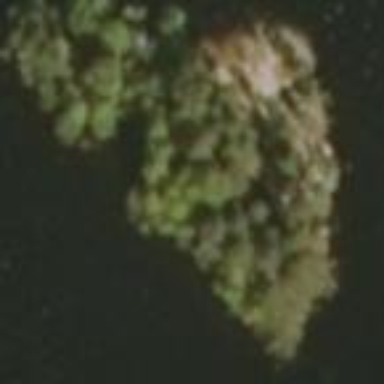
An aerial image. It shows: Islet.